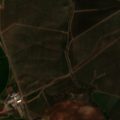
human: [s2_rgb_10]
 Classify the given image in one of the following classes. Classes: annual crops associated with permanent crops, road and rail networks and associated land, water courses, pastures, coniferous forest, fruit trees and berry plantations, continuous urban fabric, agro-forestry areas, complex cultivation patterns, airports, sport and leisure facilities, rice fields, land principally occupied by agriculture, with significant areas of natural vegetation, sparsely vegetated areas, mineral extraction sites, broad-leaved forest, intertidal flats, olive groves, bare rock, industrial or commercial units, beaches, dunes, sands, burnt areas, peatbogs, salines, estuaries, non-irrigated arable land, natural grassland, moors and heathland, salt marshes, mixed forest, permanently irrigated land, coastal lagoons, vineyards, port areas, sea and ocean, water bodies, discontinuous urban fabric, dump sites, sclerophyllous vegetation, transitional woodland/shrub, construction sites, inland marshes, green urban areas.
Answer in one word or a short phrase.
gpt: non-irrigated arable land, permanently irrigated land, olive groves